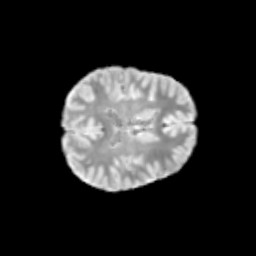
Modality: T2w
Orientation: axial
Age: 11
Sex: female
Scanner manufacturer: siemens
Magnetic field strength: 3 T
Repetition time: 3.8 s
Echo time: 0.07 s